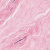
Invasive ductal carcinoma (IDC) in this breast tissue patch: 0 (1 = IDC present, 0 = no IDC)